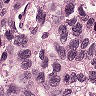
Metastatic tissue present: yes